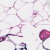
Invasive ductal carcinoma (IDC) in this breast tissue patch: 0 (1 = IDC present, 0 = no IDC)